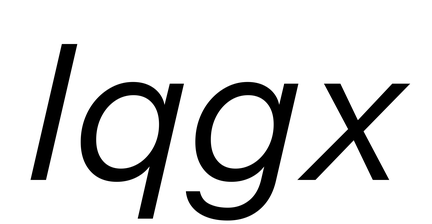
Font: InstrumentSans-Italic_Italic